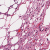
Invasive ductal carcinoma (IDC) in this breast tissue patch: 0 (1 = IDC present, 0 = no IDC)